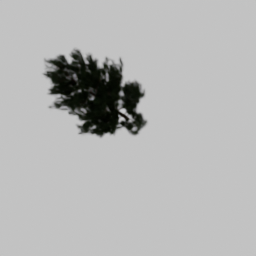
Label: nature